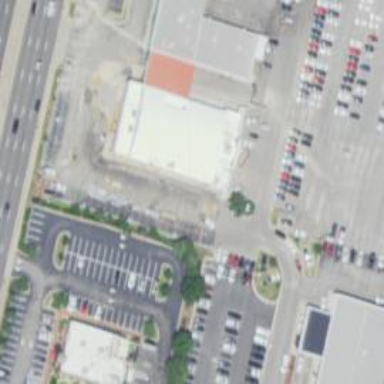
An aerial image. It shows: Building that houses car shop.